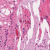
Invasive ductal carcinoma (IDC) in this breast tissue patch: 0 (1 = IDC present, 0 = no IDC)